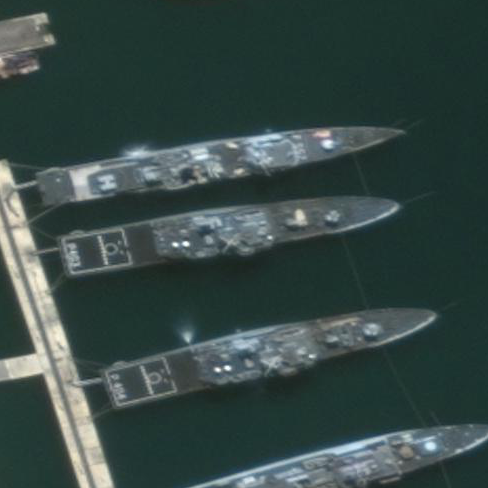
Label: destroyer